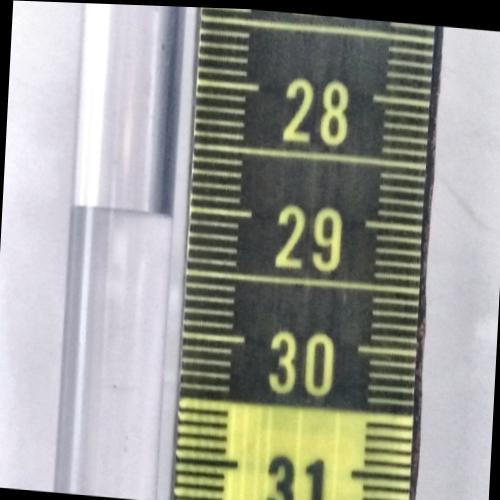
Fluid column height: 29.1 cm